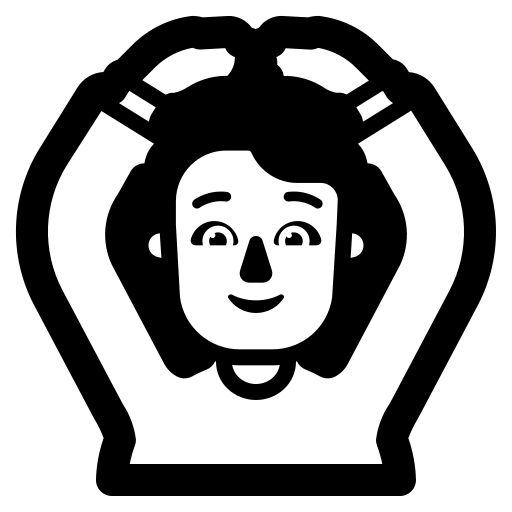
person gesturing ok high contrast default